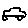
Label: car